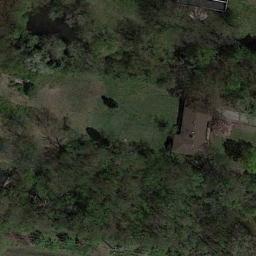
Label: sparse_residential